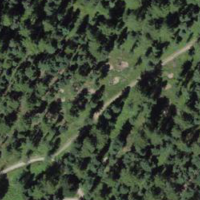
EUNIS habitat code: 43
Species observed at this site:
Turdus viscivorus